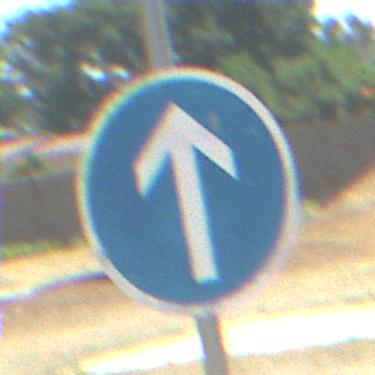
Verkehrszeichen: VorgeschriebeneFahrtrichtungGeradeaus
Umgebung: Outdoor, Nature
Tageszeit: Midday
Wetter: Clear
Licht: Natural
Jahreszeit: NotSpecified
Kontrast: HighContrast